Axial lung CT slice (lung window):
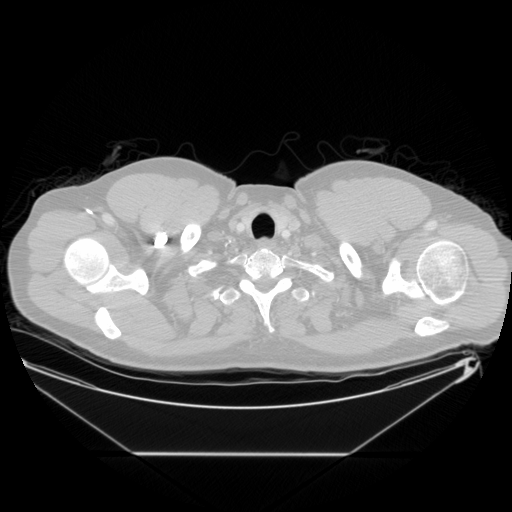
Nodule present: no